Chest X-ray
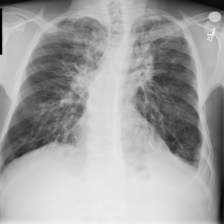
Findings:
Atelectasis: negative
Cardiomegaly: negative
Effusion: positive
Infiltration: negative
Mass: negative
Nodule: negative
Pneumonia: negative
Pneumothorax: negative
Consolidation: negative
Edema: negative
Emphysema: negative
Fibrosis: positive
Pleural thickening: negative
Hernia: negative